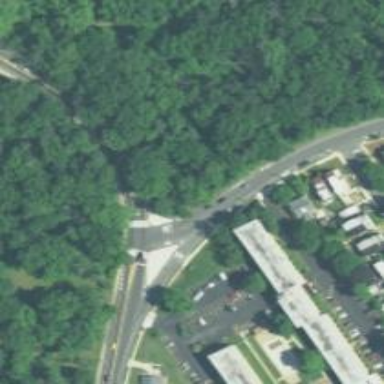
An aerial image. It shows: Marked crossing on the road.